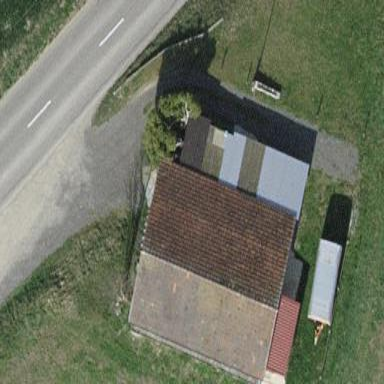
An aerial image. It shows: Building used for shooting sports.